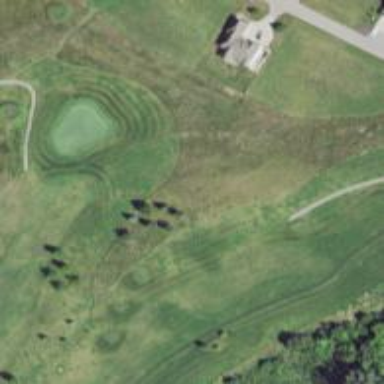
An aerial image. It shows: Rough area on grassy golf course.